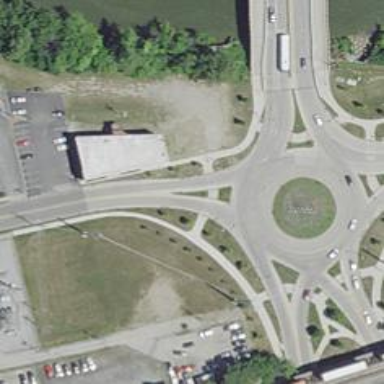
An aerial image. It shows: Secondary road around roundabout.